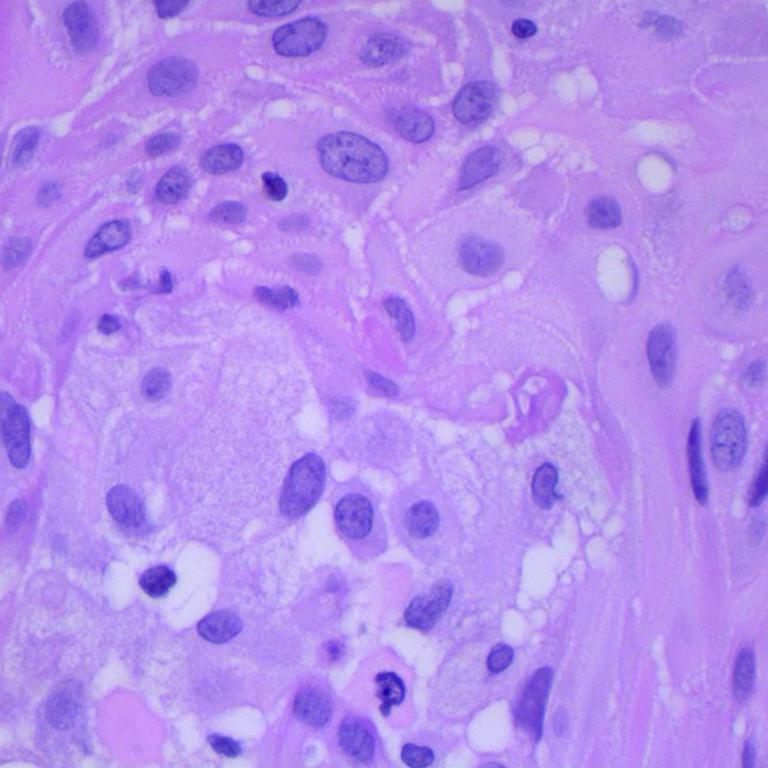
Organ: lung
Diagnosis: squamous carcinomas